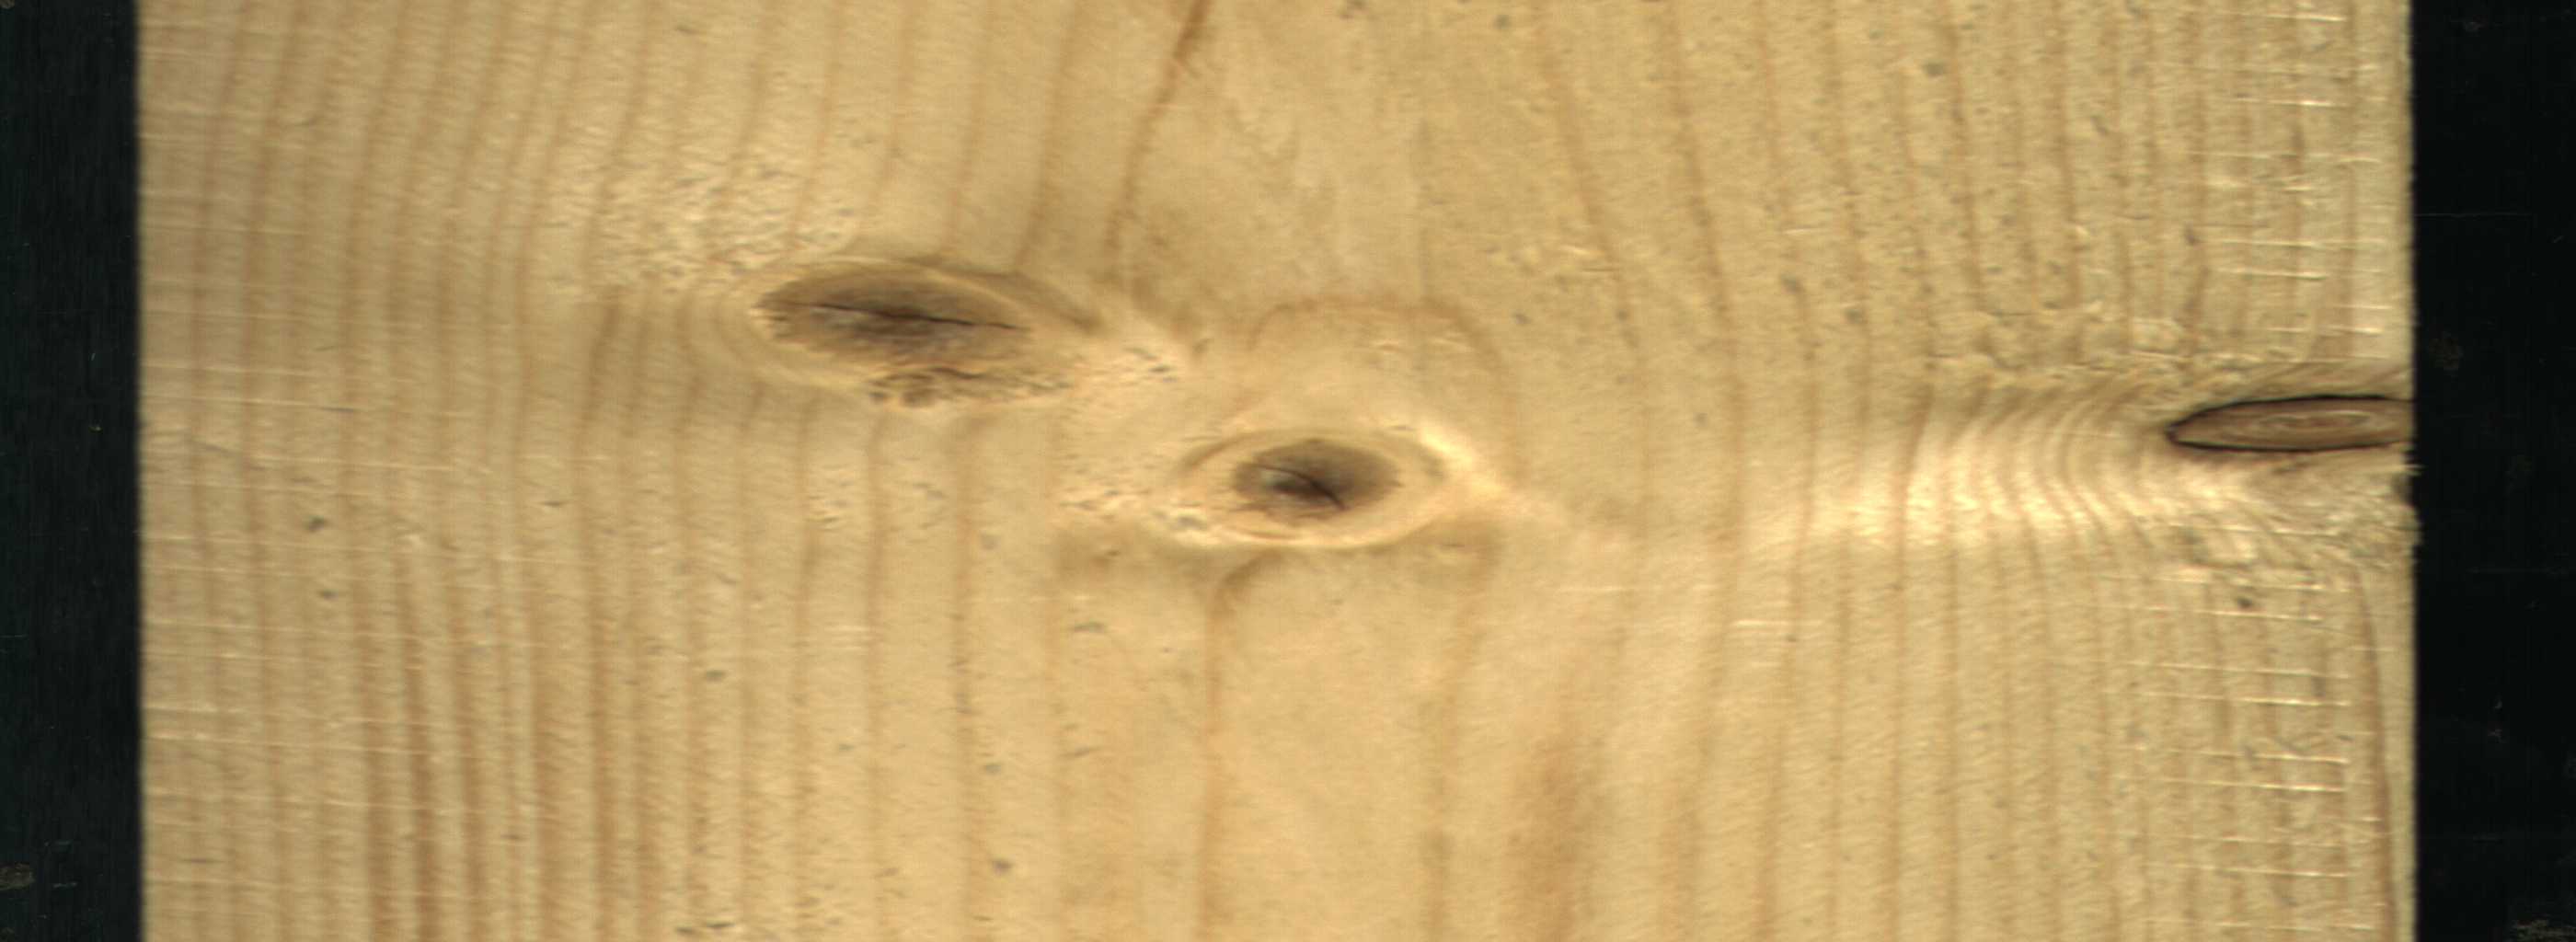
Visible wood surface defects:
knot_with_crack
Live_Knot
Live_Knot